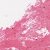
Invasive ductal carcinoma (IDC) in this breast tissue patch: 0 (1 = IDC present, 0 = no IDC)